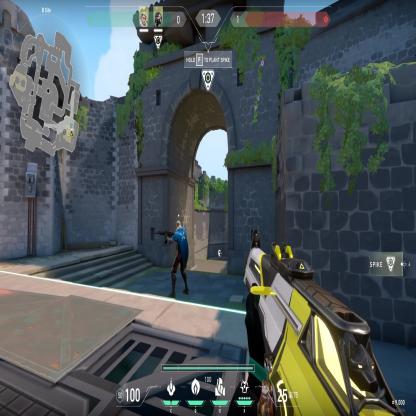
Label: teammate